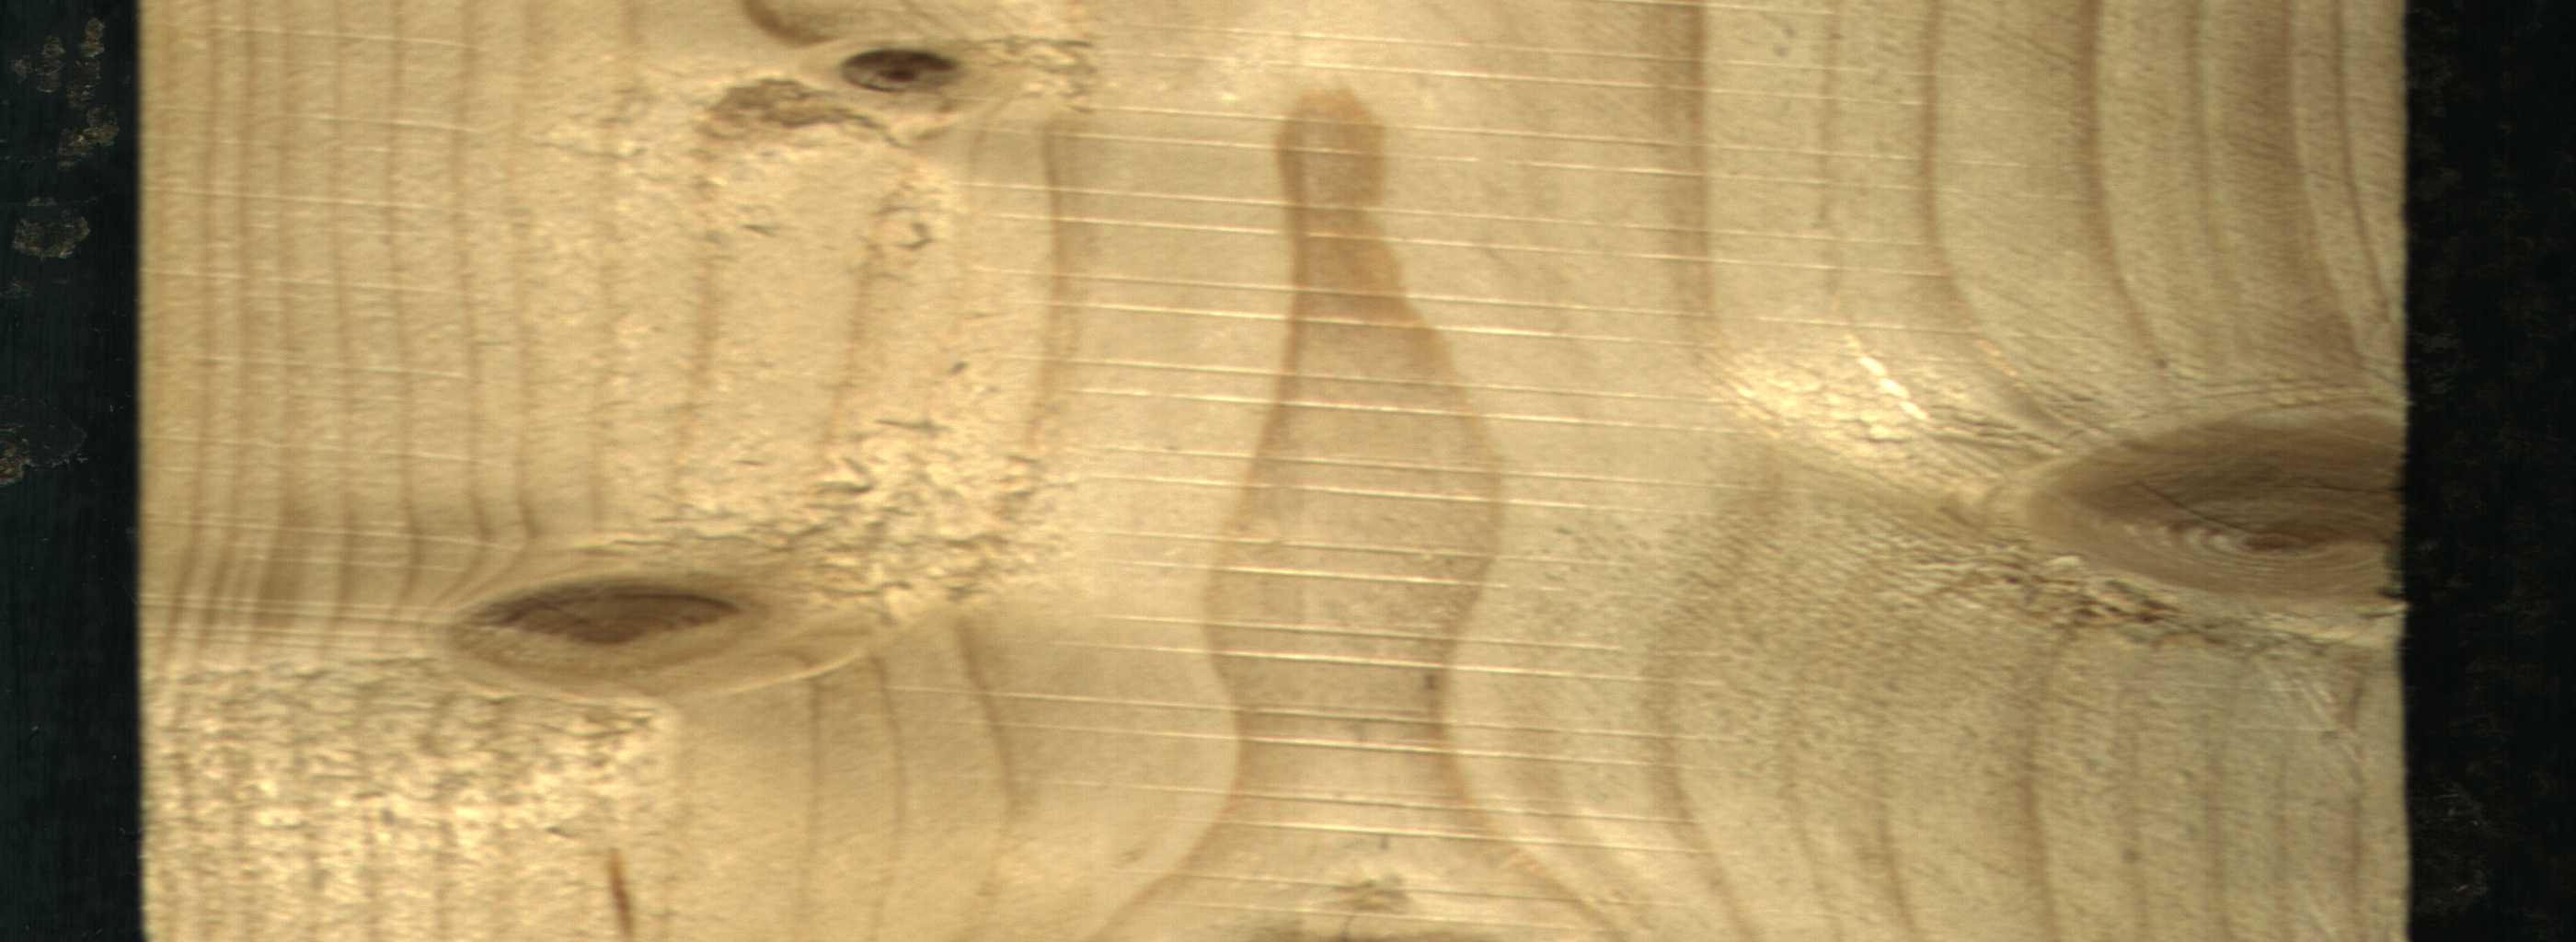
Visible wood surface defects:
Live_Knot
Live_Knot
Live_Knot